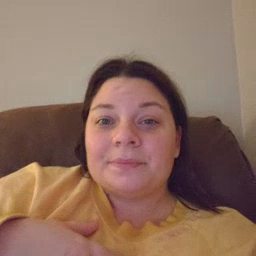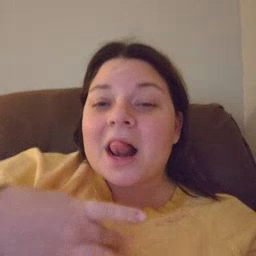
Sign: like